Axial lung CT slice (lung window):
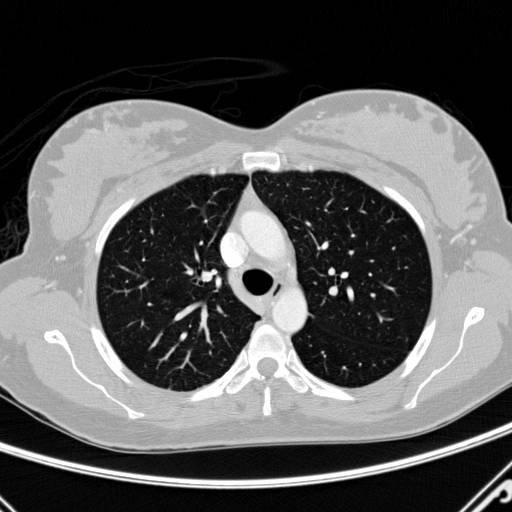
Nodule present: yes
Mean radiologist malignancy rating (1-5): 3